Question: Here is a spec I am supposed to make happen by creating a new method in 'Fixnum':
'''
it "reads trillions" do
1_000_000_000_000.in_words.should == 'one trillion'
1_000_000_000_001.in_words.should == 'one trillion one'
1_888_259_040_036.in_words.should == 'one trillion eight hundred eighty eight billion two hundred fifty nine million forty thousand thirty six'
end
'''
The problem is, '1_000_000_000_000' is not considered a 'Fixnum', but a 'Bignum'.
My first thought is to go ahead and add the new method to 'Bignum' as well.
Am I missing the point of the assignment or is there a way to force 'Fixnum' to deal with numbers this large?

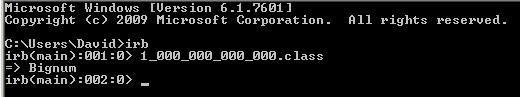
Answer: This is just not possible. There is nothing in the Ruby Language Specification which guarantees that a certain integer does or does not fit within a 'Fixnum'. That is entirely implementation-dependent. On YARV, 'Fixnum's are 31 bit or 63 bit, depending on the processor ISA. On JRuby, they are 64 bit, always. On other implementations they may be bigger or smaller or even both, depending on the environment.
In my personal opinion: 'Fixnum's are a performance-optimization. They should not be exposed to the programmer .
There is an abstract base class for both 'Fixnum' and 'Bignum' called 'Integer' which you should (almost) always use.